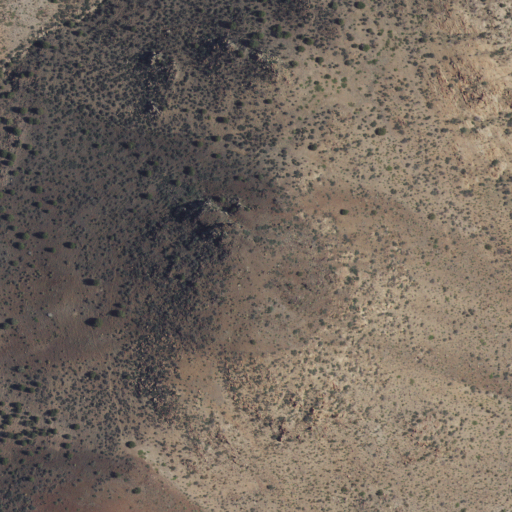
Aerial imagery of mountain in New Mexico named Spur Peak containing shrub and evergreen forest